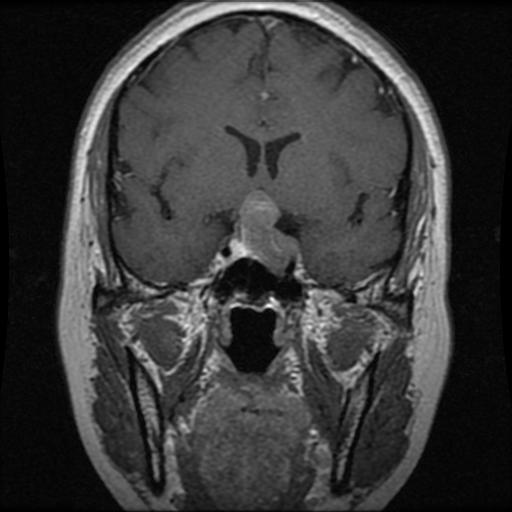
Label: pituitary